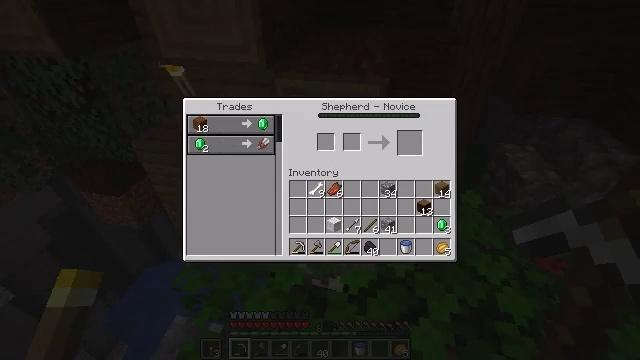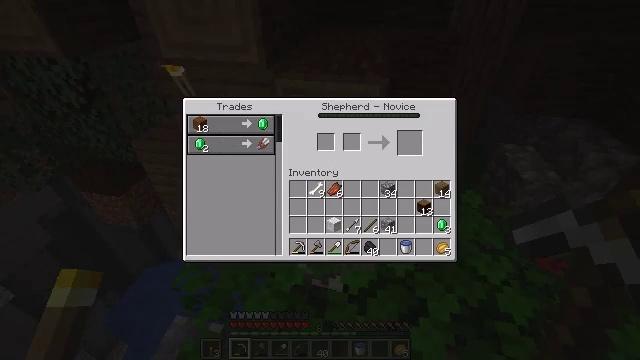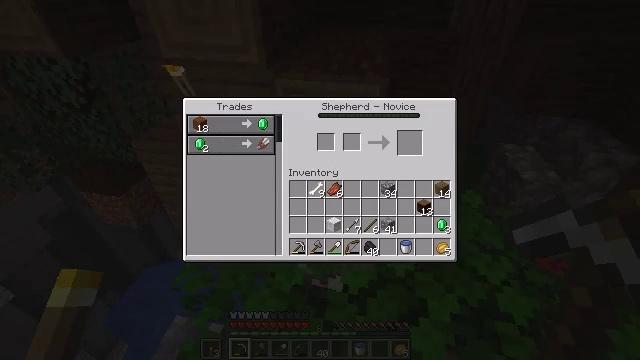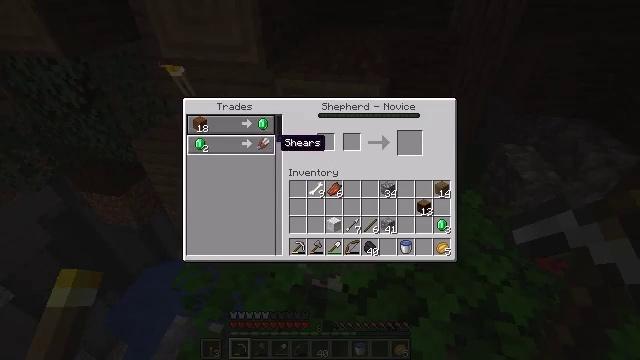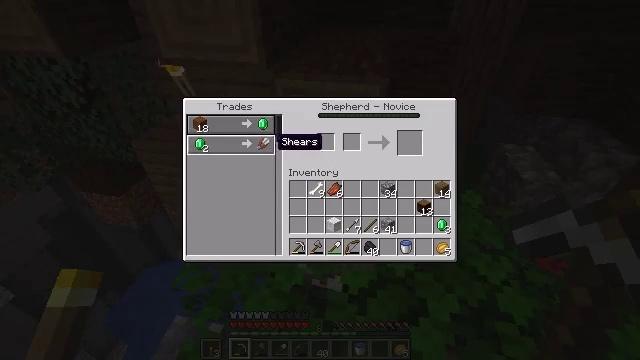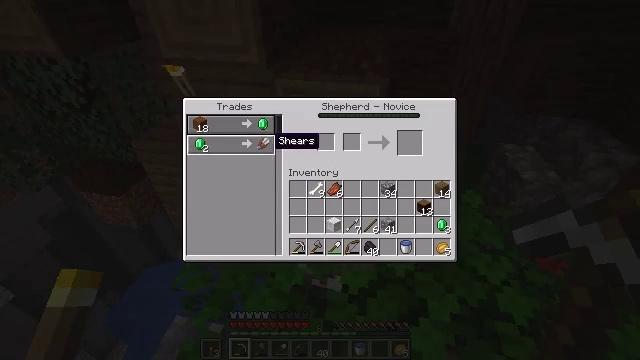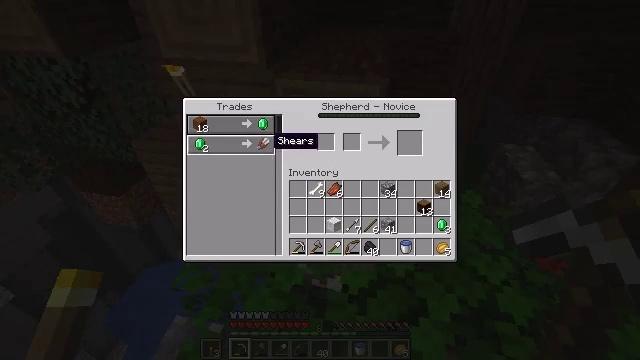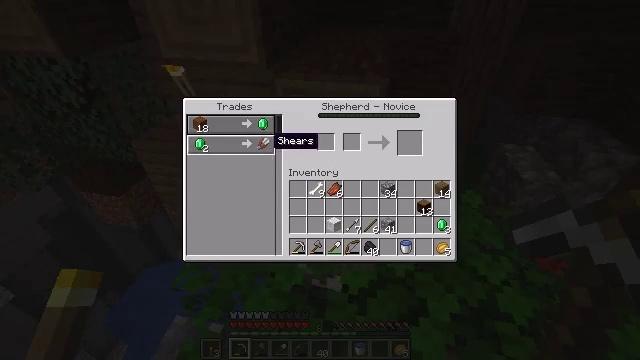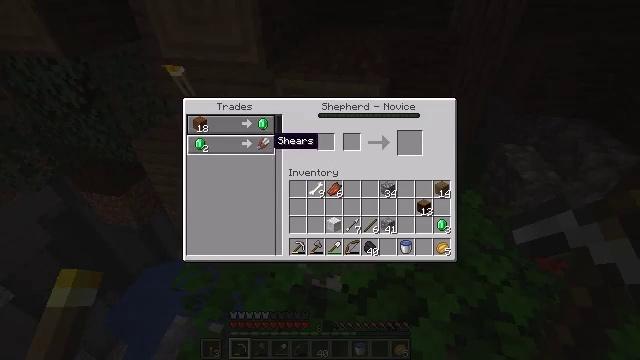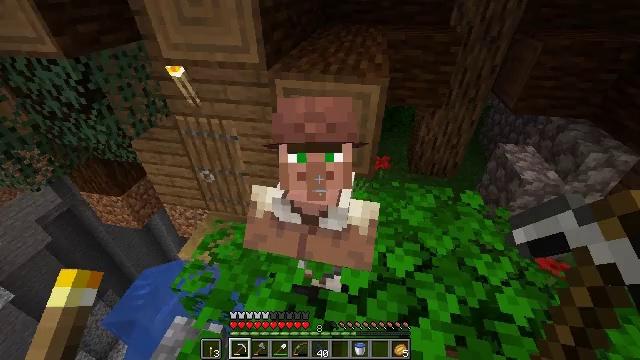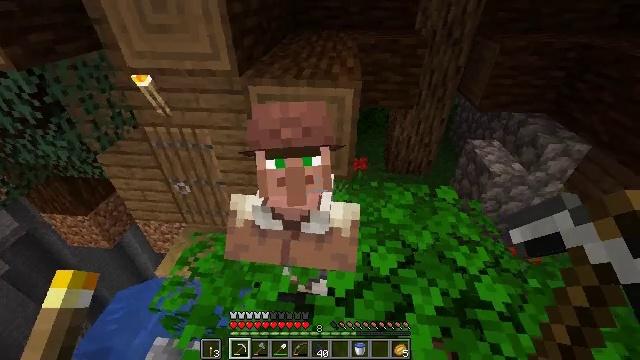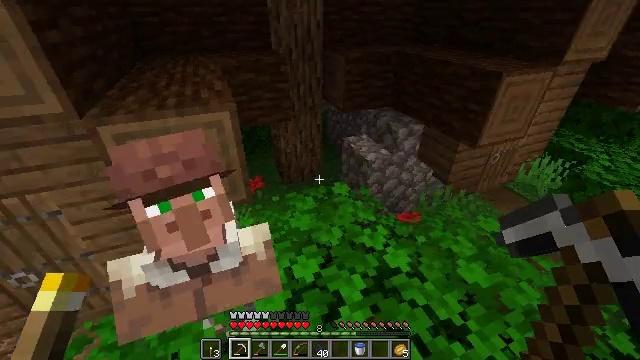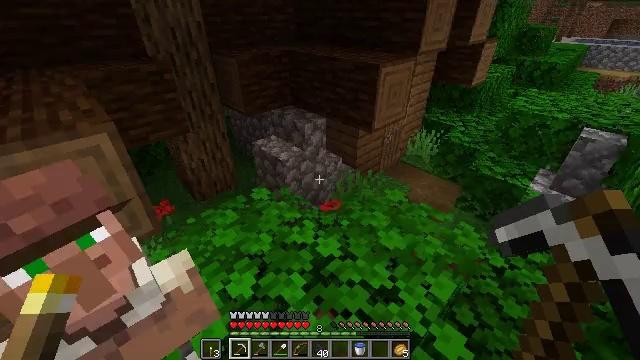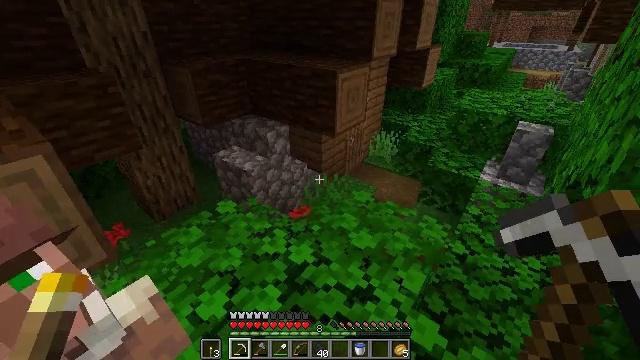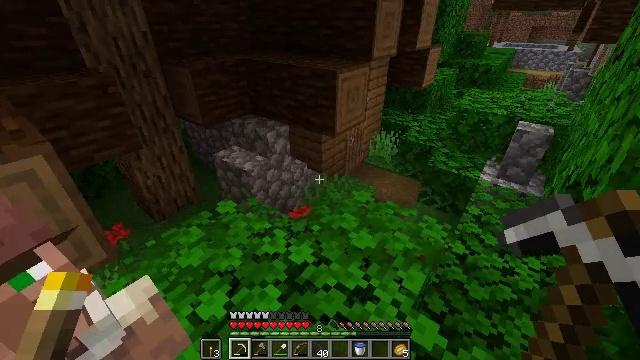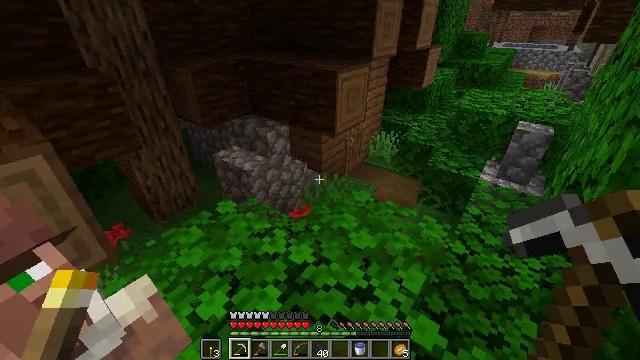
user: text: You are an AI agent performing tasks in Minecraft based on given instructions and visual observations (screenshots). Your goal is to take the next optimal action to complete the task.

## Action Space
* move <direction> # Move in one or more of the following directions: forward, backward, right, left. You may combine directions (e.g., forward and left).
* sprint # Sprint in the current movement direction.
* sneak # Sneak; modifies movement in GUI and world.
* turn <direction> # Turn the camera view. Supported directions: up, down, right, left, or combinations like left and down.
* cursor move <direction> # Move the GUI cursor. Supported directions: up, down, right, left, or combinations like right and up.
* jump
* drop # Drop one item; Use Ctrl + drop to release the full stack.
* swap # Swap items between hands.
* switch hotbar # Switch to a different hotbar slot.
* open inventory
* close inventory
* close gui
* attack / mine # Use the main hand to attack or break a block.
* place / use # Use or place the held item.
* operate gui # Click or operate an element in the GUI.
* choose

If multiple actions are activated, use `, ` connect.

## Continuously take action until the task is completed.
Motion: motion action
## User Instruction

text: Break oak leaves from the trees.
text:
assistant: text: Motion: cursor move left
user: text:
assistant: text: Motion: no_op
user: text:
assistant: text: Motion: no_op
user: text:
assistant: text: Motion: no_op
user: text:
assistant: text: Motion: no_op
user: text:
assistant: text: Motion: no_op
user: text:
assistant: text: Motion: no_op
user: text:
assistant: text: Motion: no_op
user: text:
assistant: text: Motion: no_op
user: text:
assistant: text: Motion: turn right, close gui
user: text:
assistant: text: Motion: turn right and up
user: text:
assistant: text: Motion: turn right
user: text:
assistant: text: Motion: turn right and up
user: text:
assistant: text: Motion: no_op
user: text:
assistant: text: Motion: no_op
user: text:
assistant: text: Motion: no_op
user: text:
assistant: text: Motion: no_op
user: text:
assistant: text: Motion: move forward
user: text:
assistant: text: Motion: move forward, turn right
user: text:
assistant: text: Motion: move forward, turn right and up
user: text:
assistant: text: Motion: move forward, turn right and up
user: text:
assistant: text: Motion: move forward, sprint, turn right
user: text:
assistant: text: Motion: move forward, sprint, turn right
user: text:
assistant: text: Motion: move forward, sprint
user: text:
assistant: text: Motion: move forward, sprint
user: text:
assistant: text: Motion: move forward, sprint
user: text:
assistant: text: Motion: move forward, sprint
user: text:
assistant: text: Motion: move forward, sprint, turn left
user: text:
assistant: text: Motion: move forward, sprint, turn left and up
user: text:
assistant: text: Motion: move forward, sprint